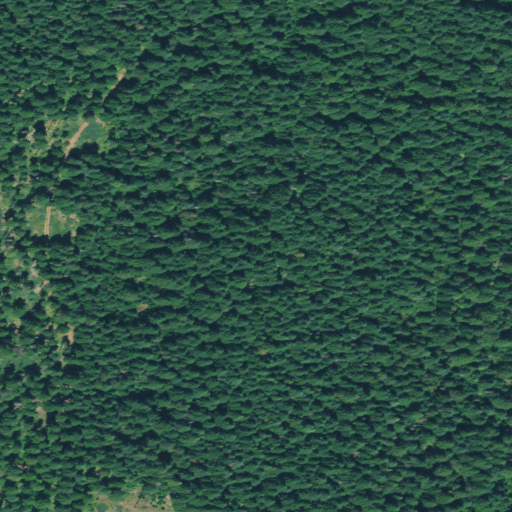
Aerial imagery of plain(s) in Oregon named Fish Creek Desert containing only evergreen forest